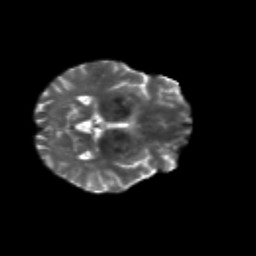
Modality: T2w
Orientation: axial
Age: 56
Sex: male
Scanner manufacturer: siemens
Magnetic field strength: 3 T
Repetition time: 4.71 s
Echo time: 0.0906 s